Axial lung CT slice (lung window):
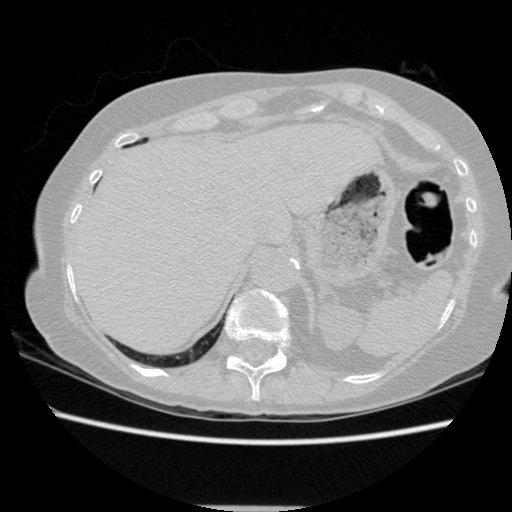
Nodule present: no